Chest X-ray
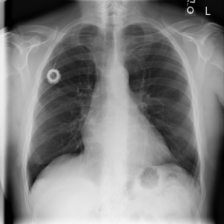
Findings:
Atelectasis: negative
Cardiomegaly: negative
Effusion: negative
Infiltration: negative
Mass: negative
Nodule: negative
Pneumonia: negative
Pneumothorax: negative
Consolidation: negative
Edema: negative
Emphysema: negative
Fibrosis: negative
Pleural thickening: negative
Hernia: negative